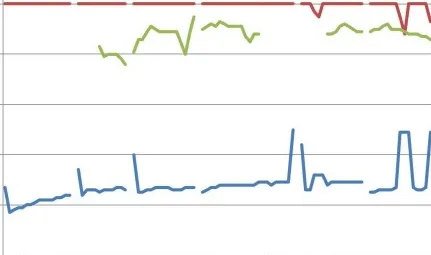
Case 2. X-axis representing time in 16 sec intervals;. upper line (red): CO2 (mmHg); middle line (green): Resp (br/m); lower line (blue): SpO2 (%).
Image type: chart (chart)